Question: Am stuck on solving this problem. Say I have 2 ipads placed as shown in the figure. How does iPad 1 (one on left) know that iPad 2 (one on right) is to its right? Can I find this relative positioning?
Any change in relative positions of the 2 iPads should be communicated amongst them in real-time. To simplify matters I am only interested in 2D space (i.e. x,y)
I tried using GPS but it is not accurate enough. What sensor signal is appropriate here? Or should I consider a mix of multiple sensor signals? If so how?
Any related ideas are welcome.

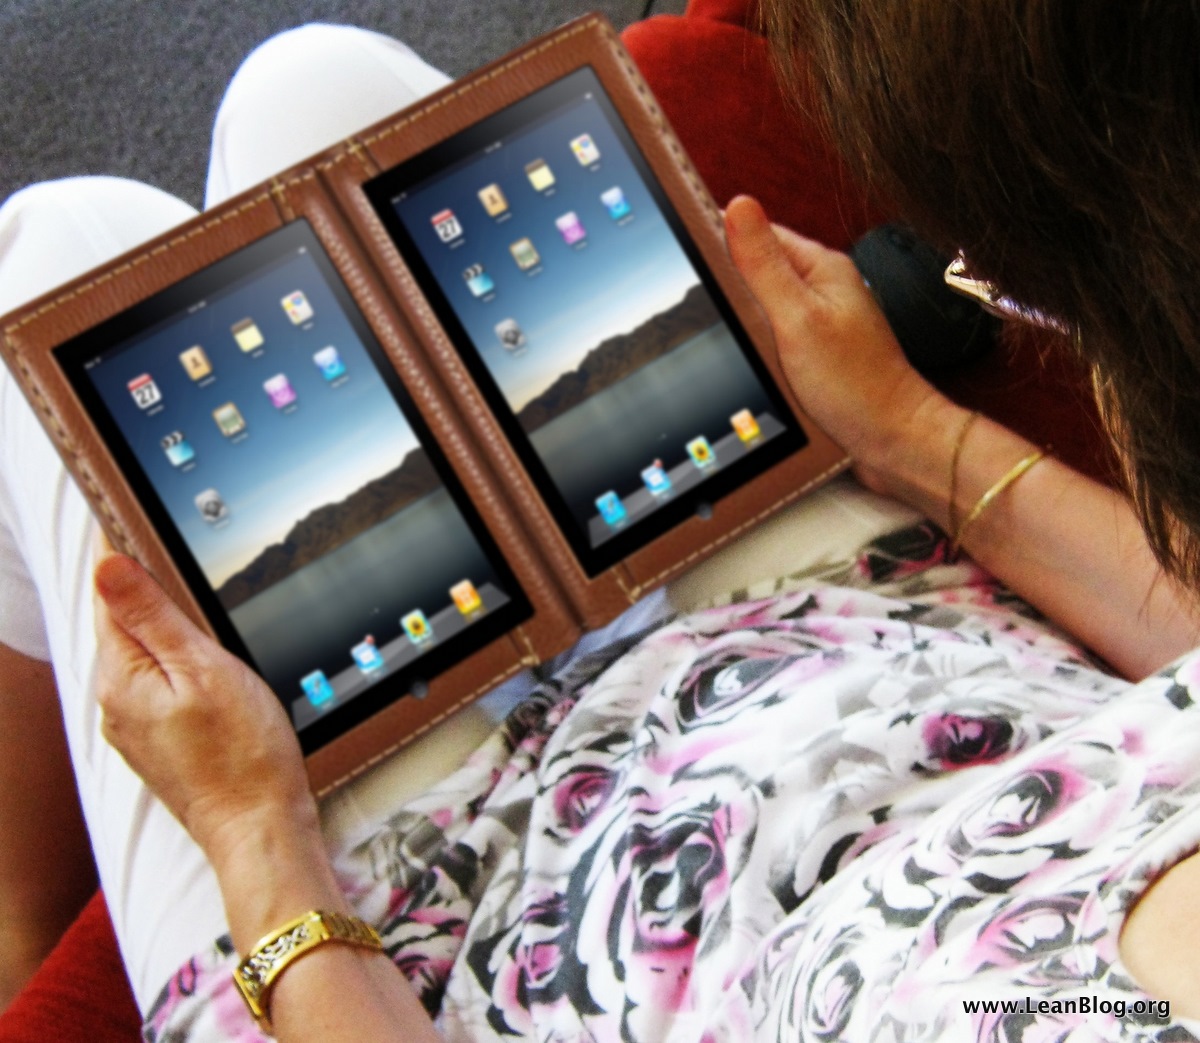
Answer: This is a long shot, but it might just work!
Examining my iPad2, I notice that the microphone is in the middle at the top and the speaker is on the bottom right. This means the distance from the left iPad's speaker to the right iPad's microphone is smaller than the distance from the right iPad's speaker to the left iPad's microphone.
Playing a sound (potentially an inaudible high-frequency sound) from one iPad and listening for it on the other, then telling the first iPad over the network that the sound was heard will give you a round-trip time. Performing this the other way around will give you another round-trip time. Doing this a number of times will give you average round-trip times from each iPad, which should statistically minimize the effects of any fluctuations in network/Bluetooth latency.
The iPad with the shortest round-trip time is the one on the left. Of course if the iPads are different models and the microphone/speakers are located in different places this will need to be taken into account. It could get pretty complicated, but it might work :)